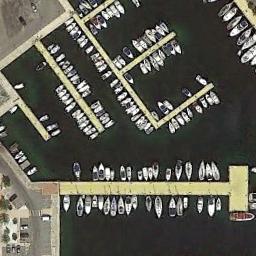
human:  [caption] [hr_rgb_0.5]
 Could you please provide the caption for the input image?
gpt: The harbor has lots of neatly docked boats and the color of the waters is green .

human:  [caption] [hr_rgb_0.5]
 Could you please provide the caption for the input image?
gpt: There is little traffic on the road near the harbor .

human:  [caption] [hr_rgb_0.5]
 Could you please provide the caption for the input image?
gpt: Many yachts are neatly arranged on the sea side of the harbor .

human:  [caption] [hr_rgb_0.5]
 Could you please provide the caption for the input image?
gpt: There are lots of ships in the harbor .

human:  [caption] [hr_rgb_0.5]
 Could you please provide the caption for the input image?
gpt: There are many ships docked neatly at the harbor .